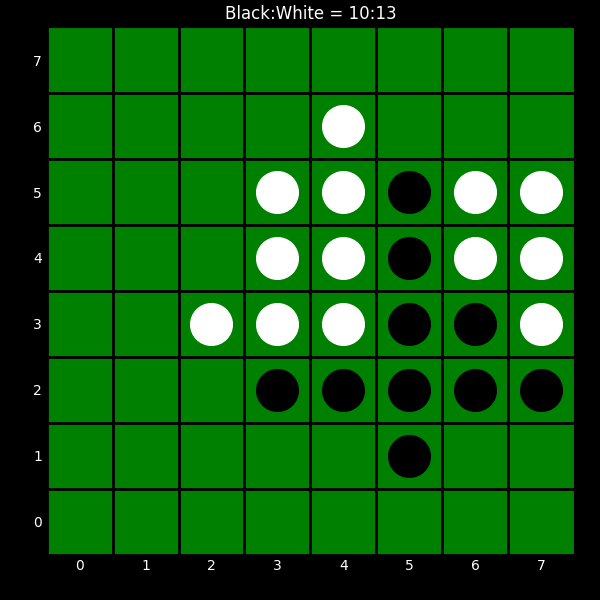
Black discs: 10
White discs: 13